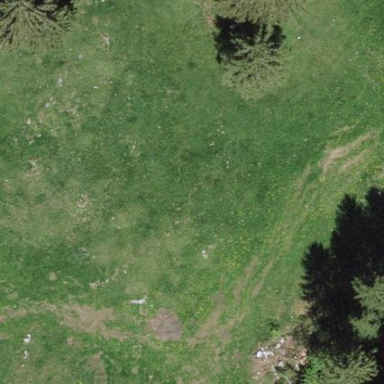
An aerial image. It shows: Beautiful meadow.